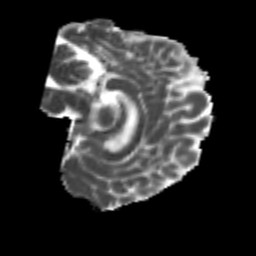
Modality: MD
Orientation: sagittal
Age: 24
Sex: male
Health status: healthy
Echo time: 0.074 s